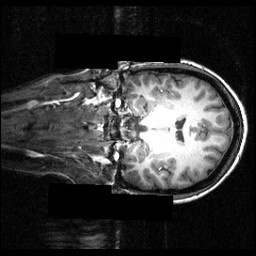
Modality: T1w
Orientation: coronal
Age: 25
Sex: female
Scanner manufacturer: siemens
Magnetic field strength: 3.951 T
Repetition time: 1.5 s
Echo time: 0.00335 s